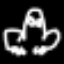
Label: frog